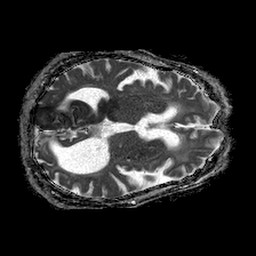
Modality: ADC
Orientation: axial
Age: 78
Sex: male
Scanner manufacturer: philips
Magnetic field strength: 1.5 T
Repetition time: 4.6 s
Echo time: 0.08517 s